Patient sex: F
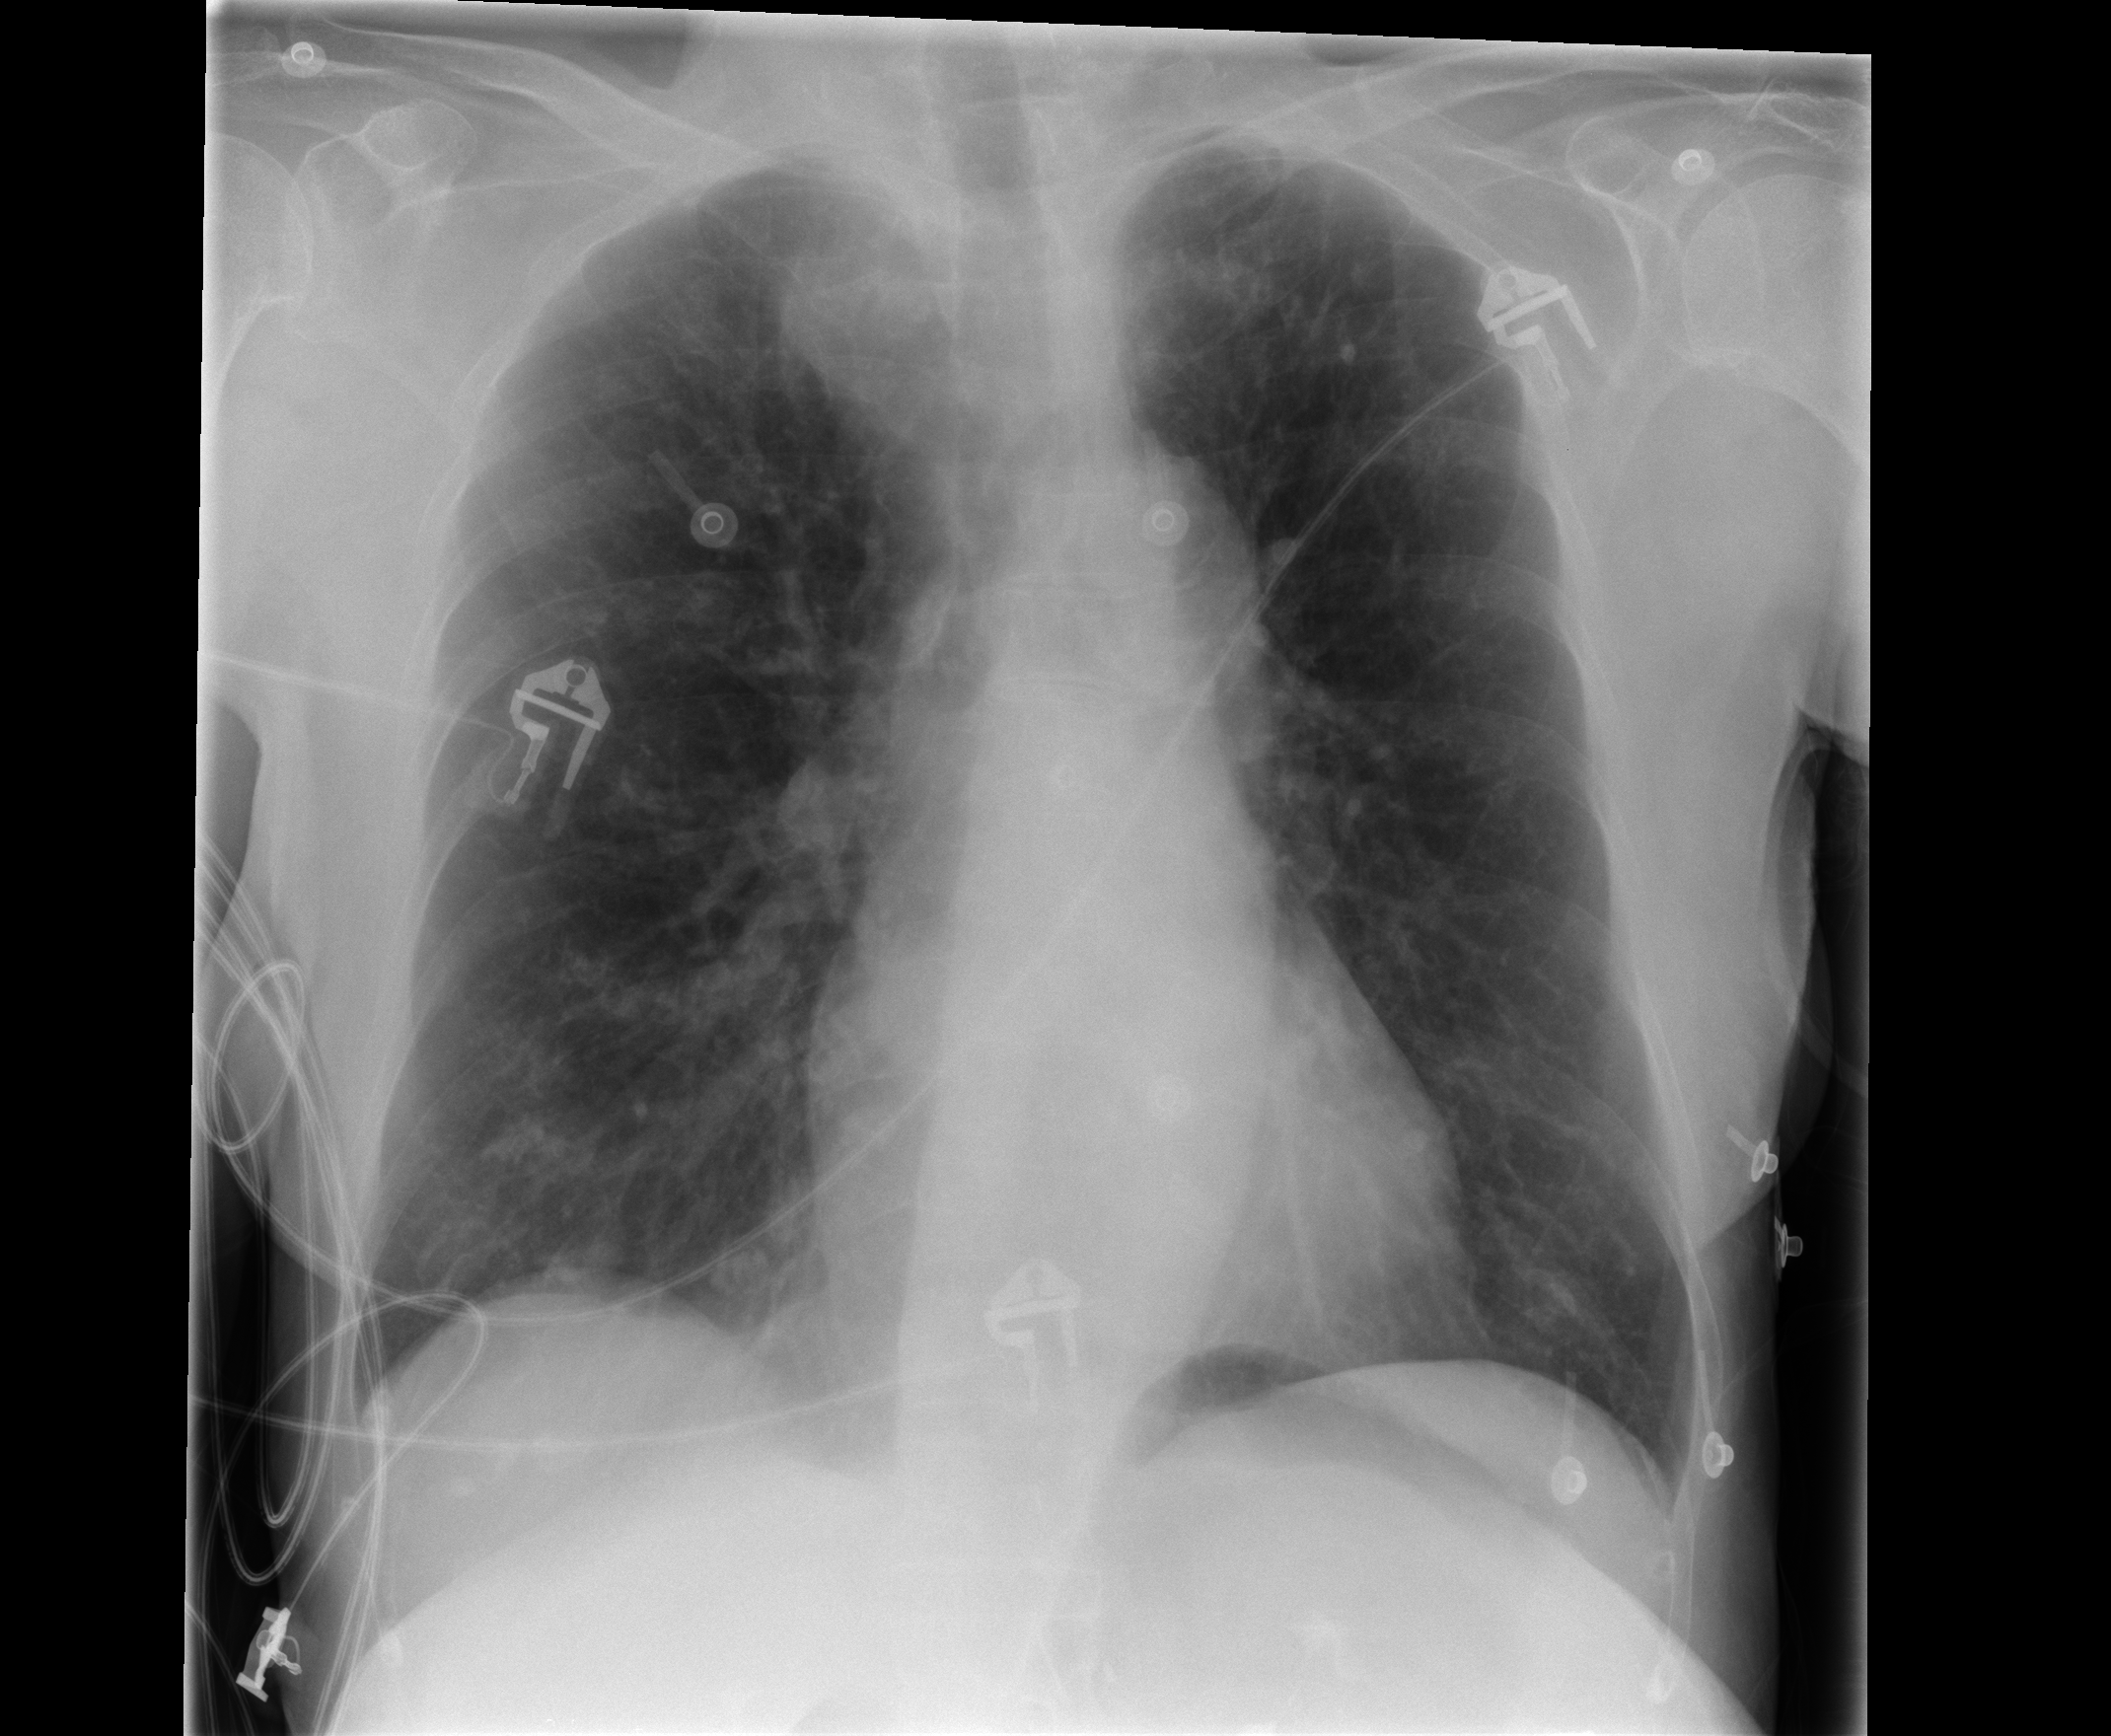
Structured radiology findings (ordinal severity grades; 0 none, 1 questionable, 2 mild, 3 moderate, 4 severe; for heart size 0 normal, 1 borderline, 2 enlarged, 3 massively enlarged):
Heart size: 0
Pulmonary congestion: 0
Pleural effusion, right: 0
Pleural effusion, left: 0
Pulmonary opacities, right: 2
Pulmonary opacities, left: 0
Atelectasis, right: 0
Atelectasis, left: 0